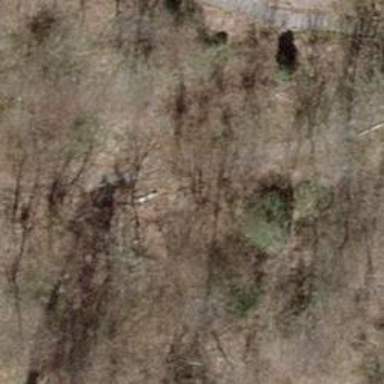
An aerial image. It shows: Pebblestone path.